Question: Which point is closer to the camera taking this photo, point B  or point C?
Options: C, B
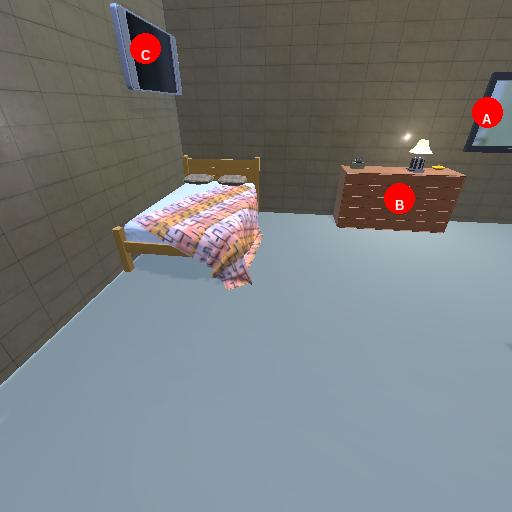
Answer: C